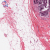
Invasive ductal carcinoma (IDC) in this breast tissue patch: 0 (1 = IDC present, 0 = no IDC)